Field crop: maize
Growth stage: 1
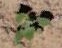
Species: chenopodium